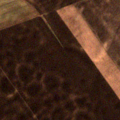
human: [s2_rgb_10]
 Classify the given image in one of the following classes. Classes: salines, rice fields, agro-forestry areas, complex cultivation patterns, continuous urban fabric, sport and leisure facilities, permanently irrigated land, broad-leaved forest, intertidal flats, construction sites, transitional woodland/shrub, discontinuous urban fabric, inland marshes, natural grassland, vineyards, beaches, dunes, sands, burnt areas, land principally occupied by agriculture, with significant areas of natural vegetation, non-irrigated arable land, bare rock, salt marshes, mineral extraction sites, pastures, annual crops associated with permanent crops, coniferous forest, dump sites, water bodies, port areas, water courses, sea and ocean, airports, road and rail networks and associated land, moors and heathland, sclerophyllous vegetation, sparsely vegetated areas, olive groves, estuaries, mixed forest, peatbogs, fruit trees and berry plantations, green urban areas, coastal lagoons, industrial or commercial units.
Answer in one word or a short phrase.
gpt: non-irrigated arable land